Question: I have an idea to animate/transform UItableview cell under others, I did an animation so you can imagine how i mean that...

Is that possible? I try to transform that cell, but it allways goes over others cells when I use
'''
cell.transform = CGAffineTransformMakeTranslation(0, 100);
'''
Is possible to do what I want? Thanks for reply!
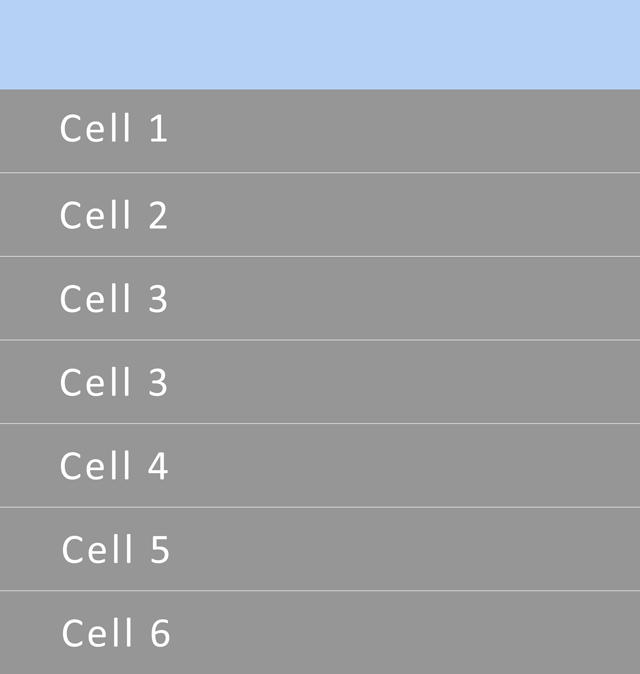
Answer: So the only way which works for me is quite simple. I just set
'cell.clipsToBounds = YES;' and 'cell.layer.masksToBounds = YES;'
and than, I can change frame of view to be out of bounds of cell :-)